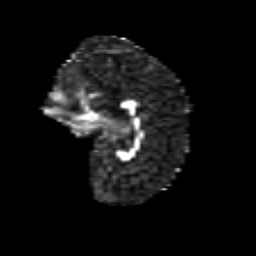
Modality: FA
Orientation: sagittal
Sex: female
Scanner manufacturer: siemens
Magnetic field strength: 3 T
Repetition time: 5 s
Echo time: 0.071 s